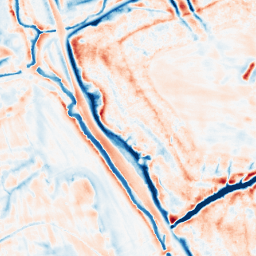
Category: edge_preserving
Decomposition family: bilateral
Decomposition parameters: d: 21
sigma_color: 50
sigma_space: 50
Upsampling method: linear_exact
Upsampling parameters: scale: 8
Upsampling scale: 8